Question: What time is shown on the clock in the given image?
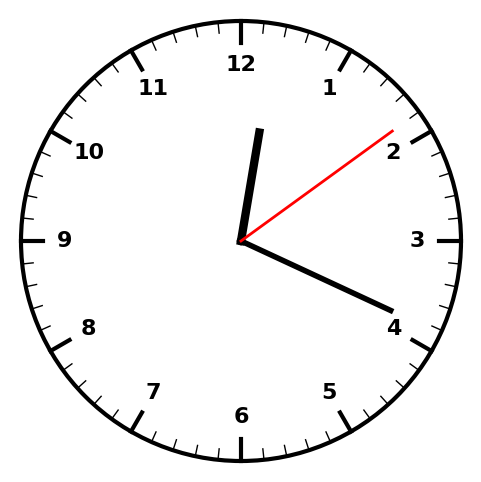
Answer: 12:19:09